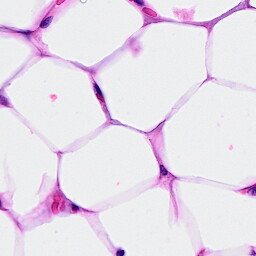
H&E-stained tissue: Breast